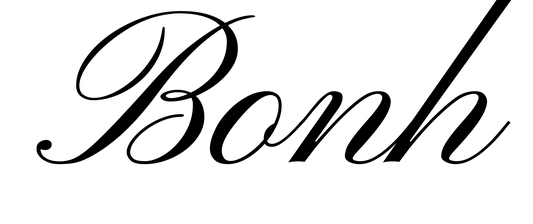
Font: PinyonScript-Regular